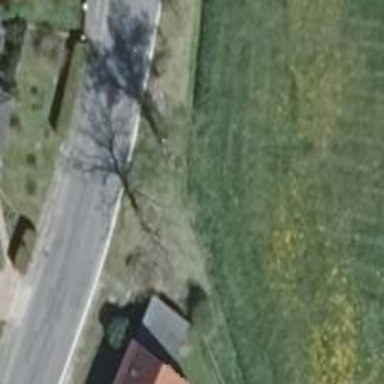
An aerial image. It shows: Deciduous tree with broadleaved leaves.